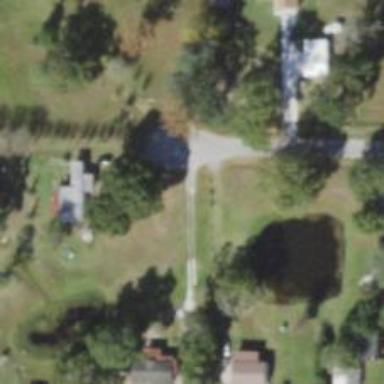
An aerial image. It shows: Driveway.